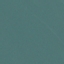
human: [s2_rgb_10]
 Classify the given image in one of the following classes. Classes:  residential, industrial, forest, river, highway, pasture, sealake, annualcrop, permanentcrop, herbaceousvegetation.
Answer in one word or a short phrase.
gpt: SeaLake